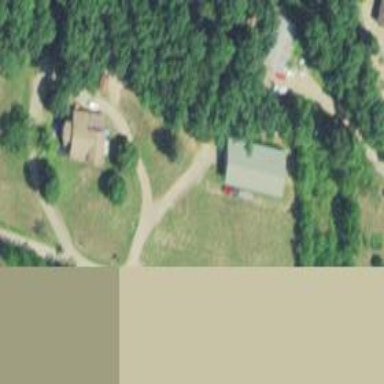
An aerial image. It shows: Driveway.